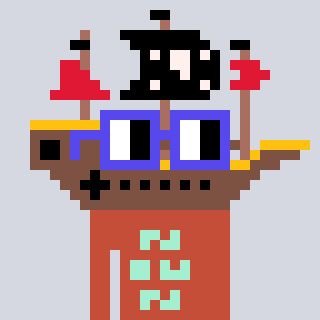
a pixel art character with square blue glasses, a pirateship-shaped head and a rust-colored body on a cool background